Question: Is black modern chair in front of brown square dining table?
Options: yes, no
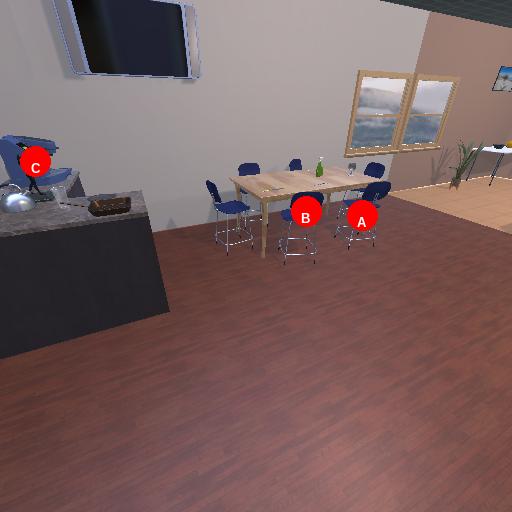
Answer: yes